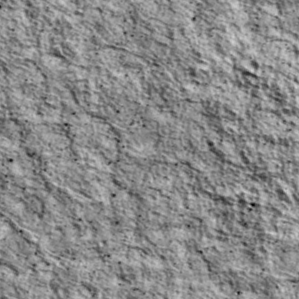
Label: non_frost